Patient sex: F
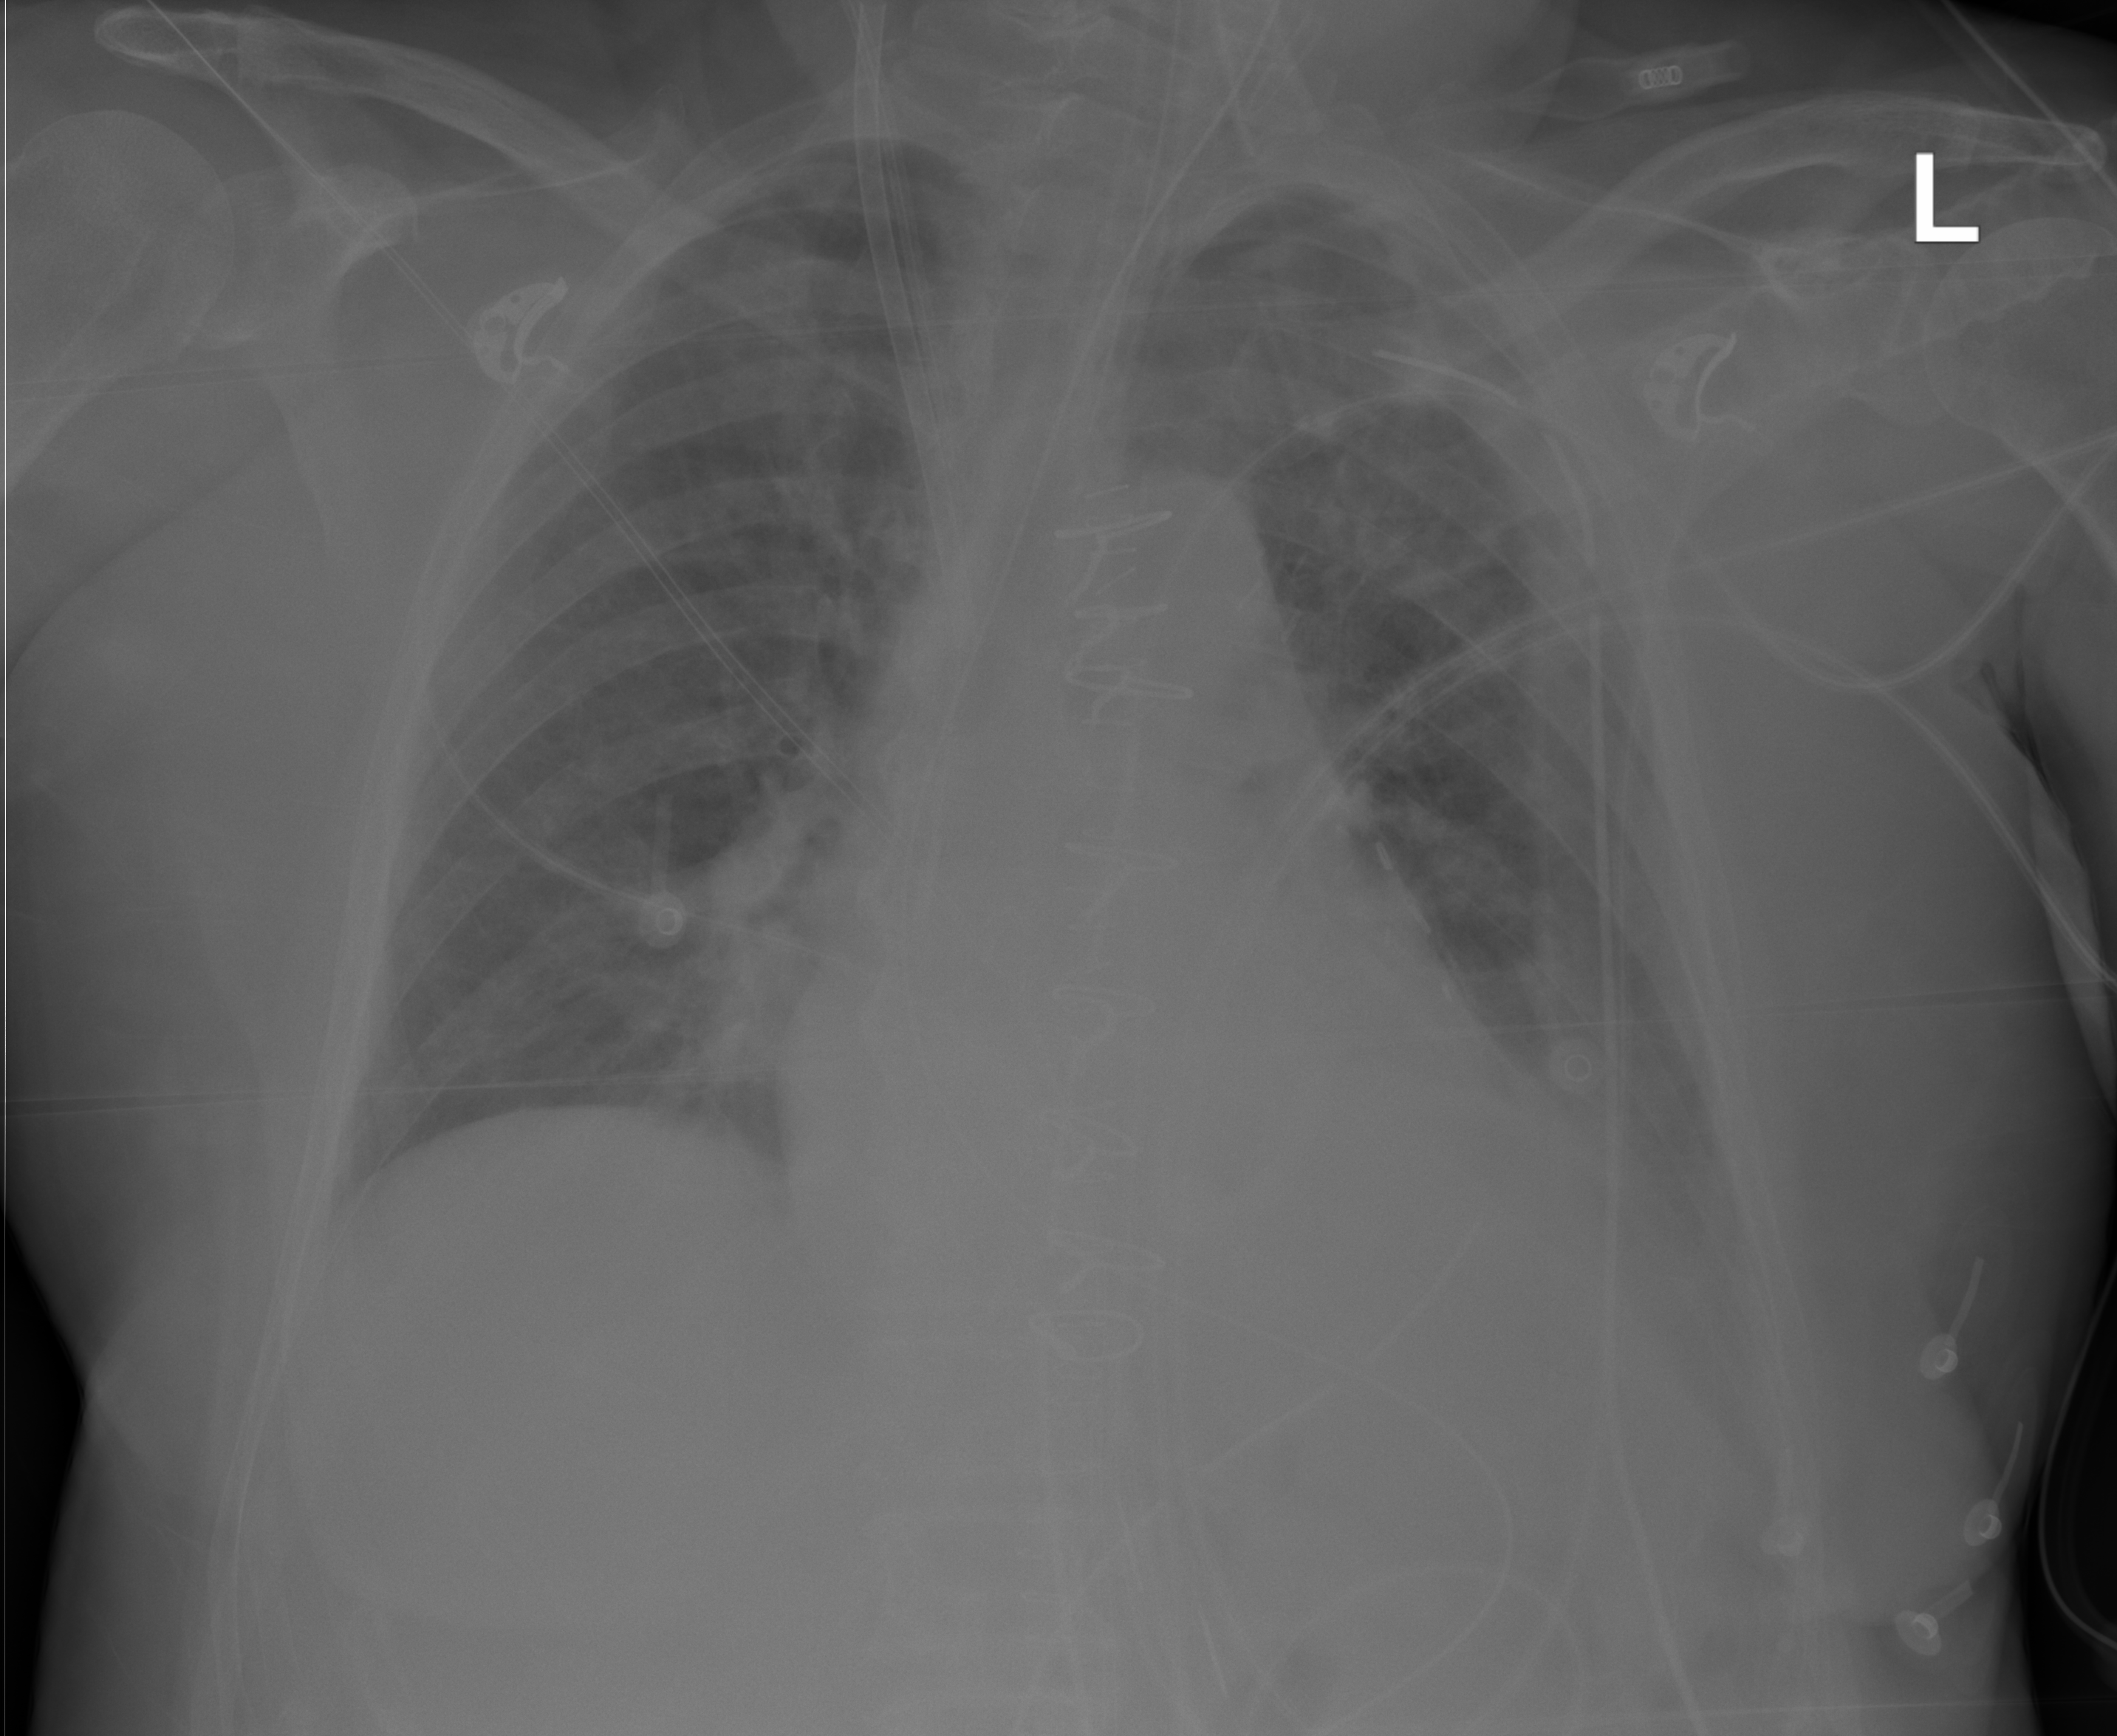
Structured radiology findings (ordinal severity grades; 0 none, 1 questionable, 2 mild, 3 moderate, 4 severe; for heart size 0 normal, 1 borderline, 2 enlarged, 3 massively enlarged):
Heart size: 1
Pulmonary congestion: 2
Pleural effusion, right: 0
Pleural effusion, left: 2
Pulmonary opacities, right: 0
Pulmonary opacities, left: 0
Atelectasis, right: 0
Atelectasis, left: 2